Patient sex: M
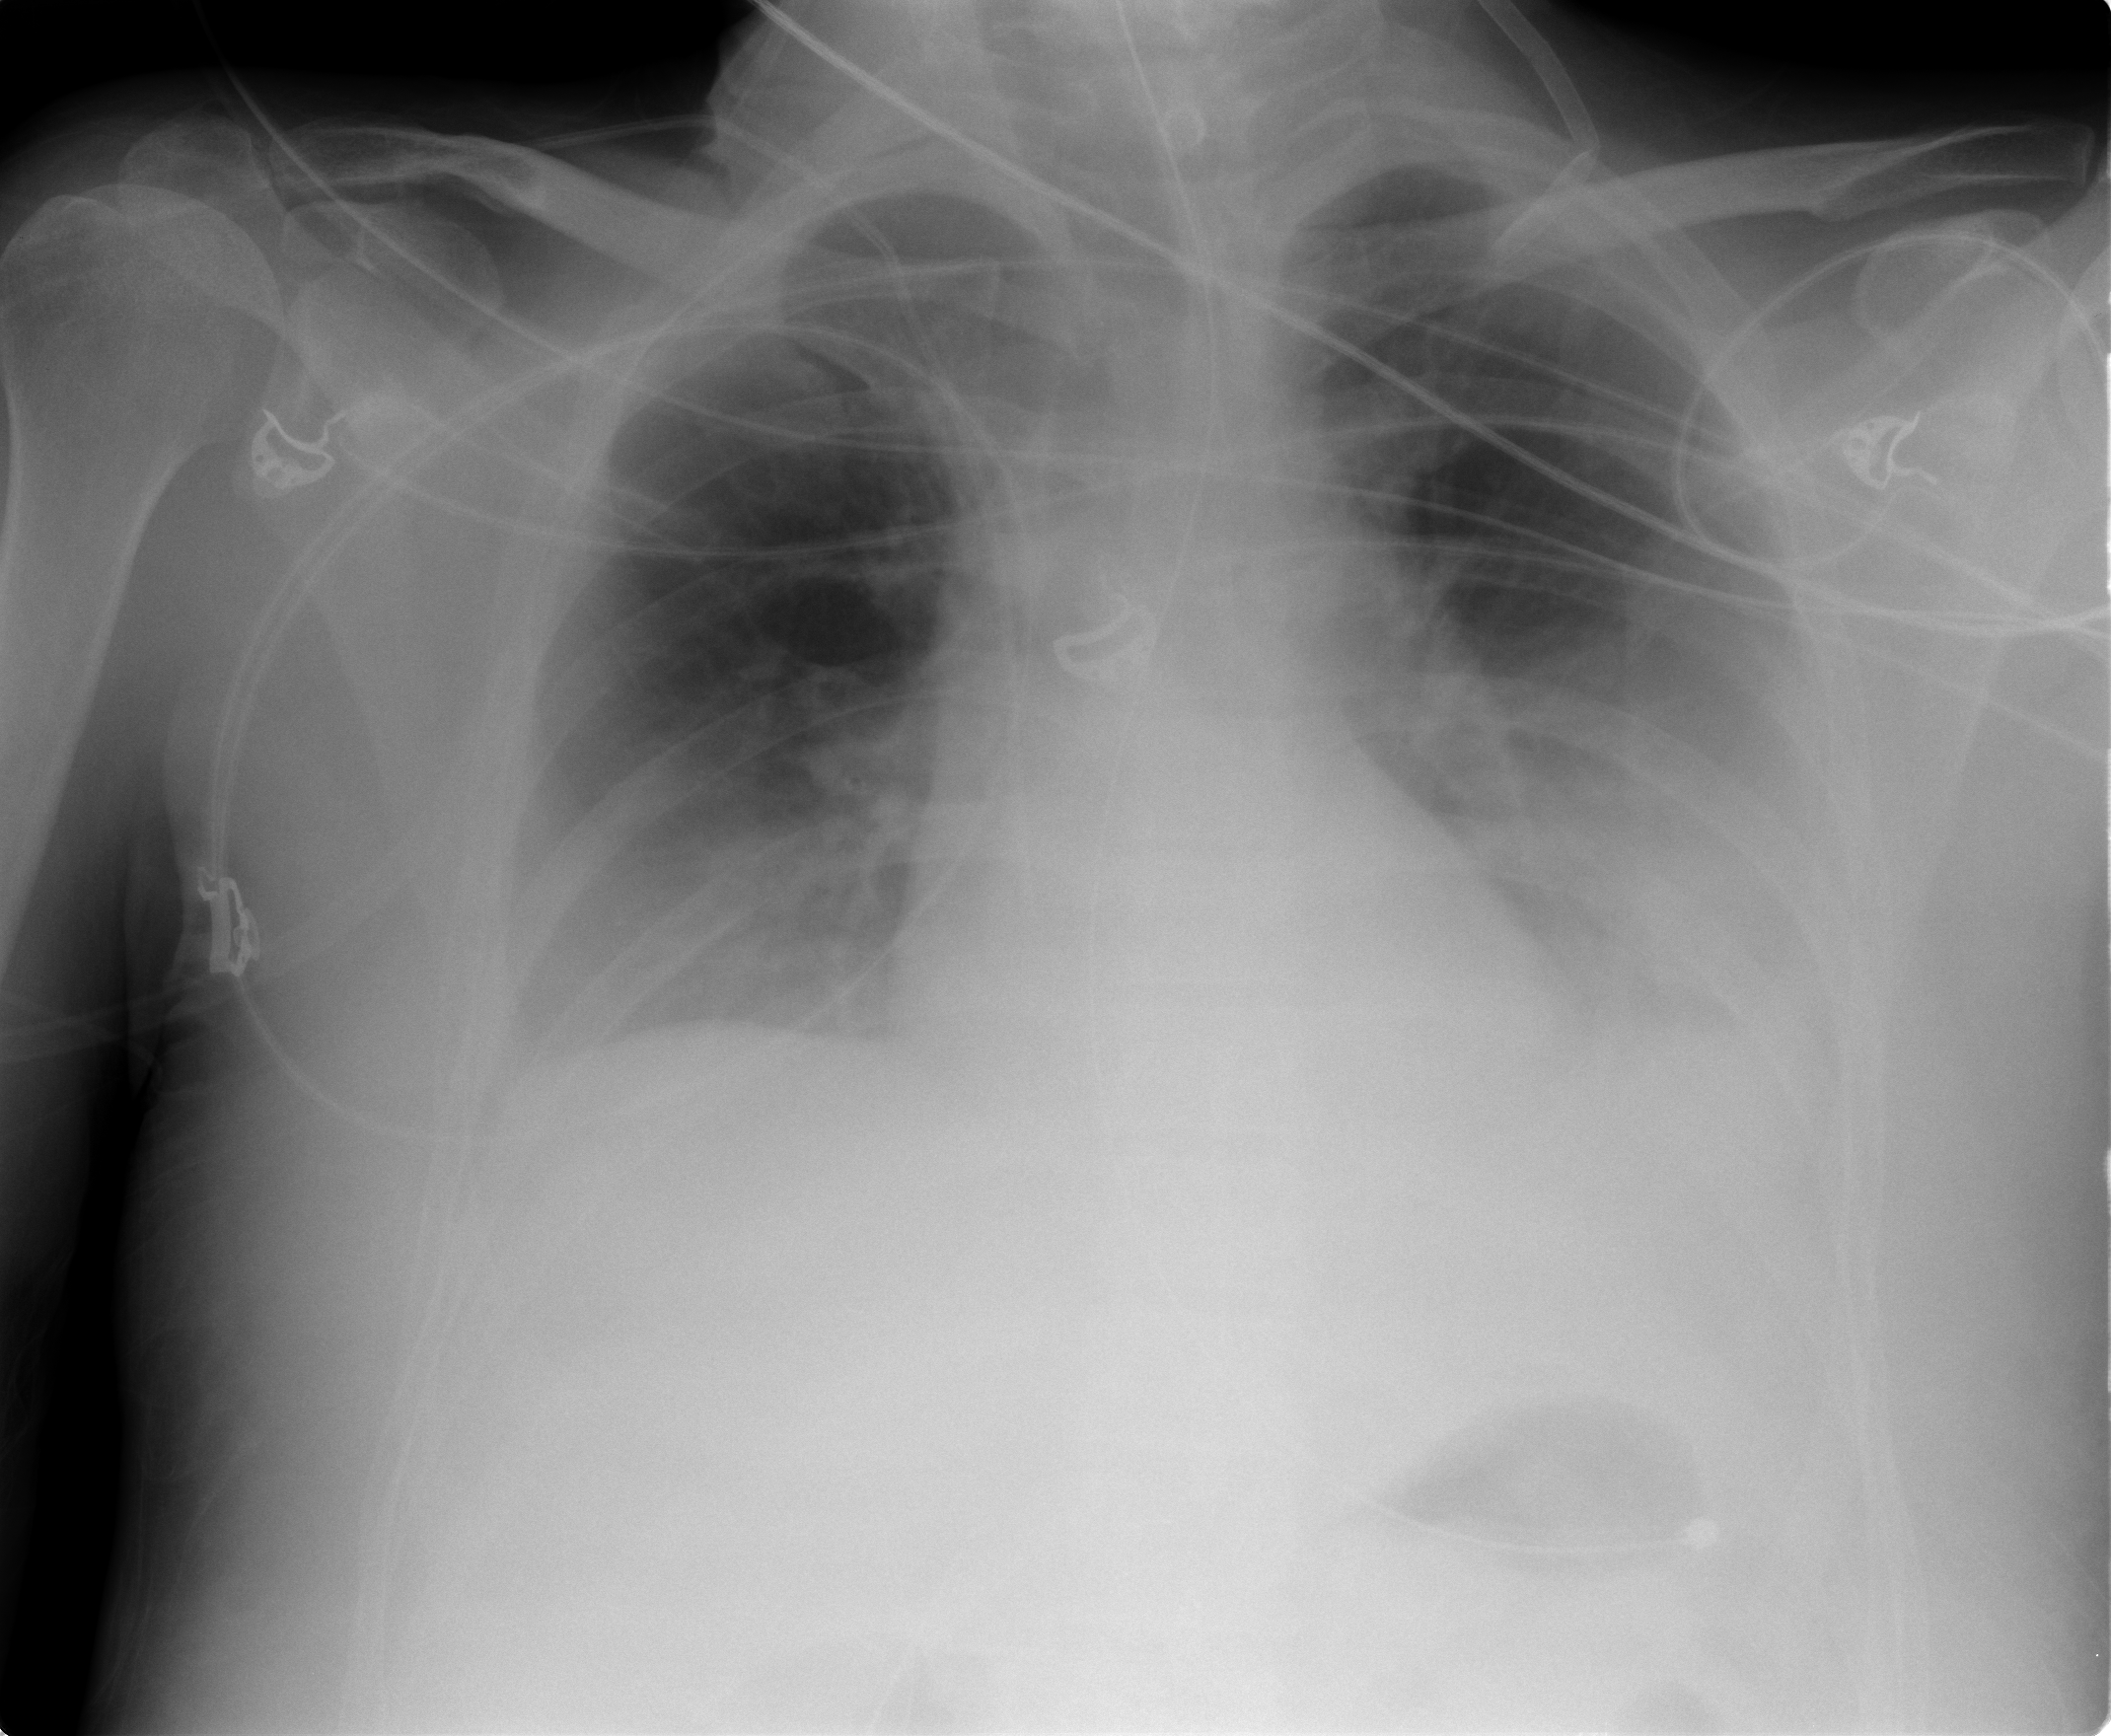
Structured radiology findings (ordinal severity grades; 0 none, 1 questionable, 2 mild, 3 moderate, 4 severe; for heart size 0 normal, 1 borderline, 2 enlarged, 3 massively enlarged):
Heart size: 0
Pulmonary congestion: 0
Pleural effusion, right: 2
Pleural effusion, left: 3
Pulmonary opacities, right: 1
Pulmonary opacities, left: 1
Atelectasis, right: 2
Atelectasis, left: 2